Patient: sex M, age 78
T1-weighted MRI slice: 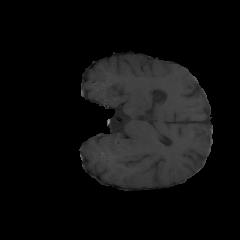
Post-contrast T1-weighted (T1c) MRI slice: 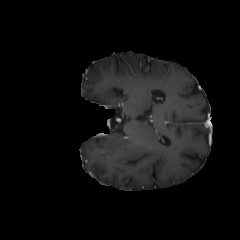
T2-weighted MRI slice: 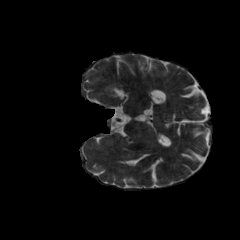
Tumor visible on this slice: no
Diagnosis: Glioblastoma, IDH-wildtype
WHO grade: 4